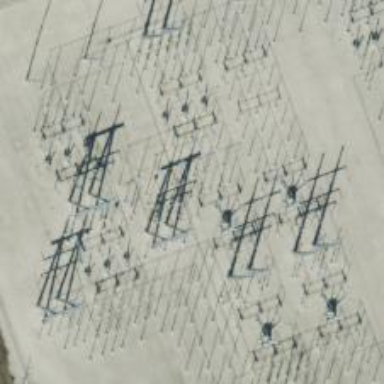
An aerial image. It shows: Switch for power supply.